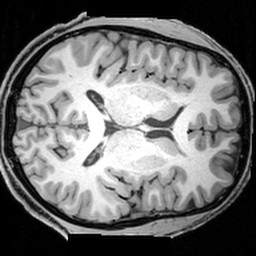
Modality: T1w
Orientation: axial
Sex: male
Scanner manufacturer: siemens
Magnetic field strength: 3 T
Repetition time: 1.9 s
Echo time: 0.00397 s